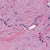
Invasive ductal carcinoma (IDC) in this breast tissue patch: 1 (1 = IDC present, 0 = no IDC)